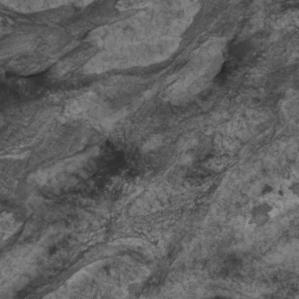
Label: non_frost